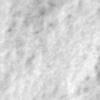
Label: no_change